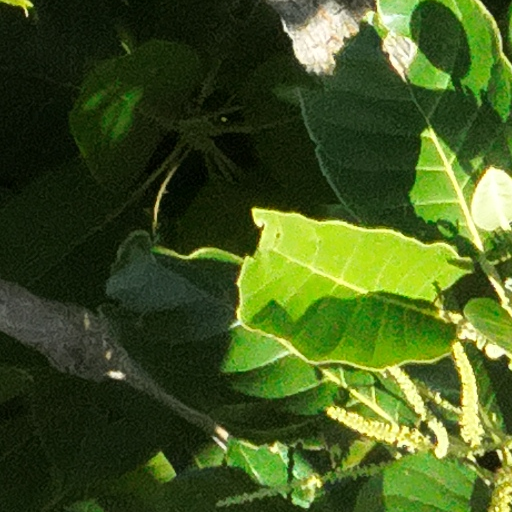
Species: Hieronyma alchorneoides
GBIF accepted scientific name: Hieronyma alchorneoides
Crown area (m\u00b2): 144.049